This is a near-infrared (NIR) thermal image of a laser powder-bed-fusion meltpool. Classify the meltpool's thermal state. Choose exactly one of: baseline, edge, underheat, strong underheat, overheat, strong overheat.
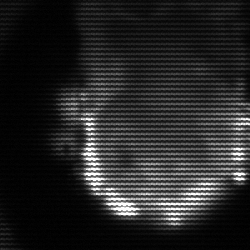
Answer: baseline